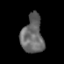
Tissue: prostate
Cell type: T cells
Senescence score: 0.3371
Nuclear area (px): 797
Mean DAPI intensity: 104.399